Aerial crown-view tile of a tropical tree (Barro Colorado Island, Panama), acquired 20241014:
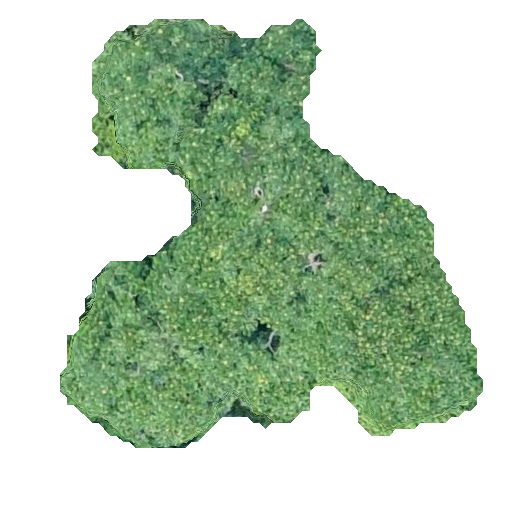
Species: Trattinnickia aspera
GBIF accepted scientific name: Trattinnickia aspera
Crown area: 177.368 m²